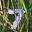
Label: 7